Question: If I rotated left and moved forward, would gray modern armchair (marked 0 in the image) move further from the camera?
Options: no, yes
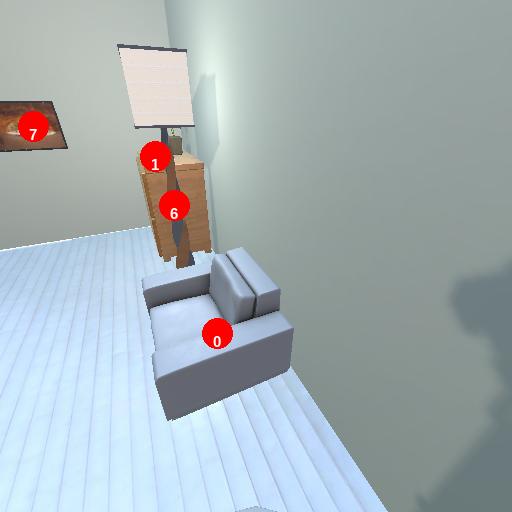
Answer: no